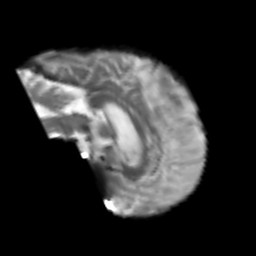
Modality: T2w
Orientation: sagittal
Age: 52
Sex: male
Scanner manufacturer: siemens
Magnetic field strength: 3 T
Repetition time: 4.999 s
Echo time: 0.07946 s